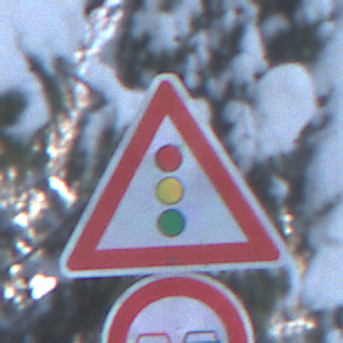
Verkehrszeichen: Lichtzeichenanlage
Zusatzzeichen unten: Ueberholverbot
Umgebung: Outdoor, Nature
Tageszeit: MorningAfternoon
Wetter: Clear
Licht: Natural
Jahreszeit: Winter
Kontrast: LowContrast